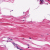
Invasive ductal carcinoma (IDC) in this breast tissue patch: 0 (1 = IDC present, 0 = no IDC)